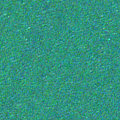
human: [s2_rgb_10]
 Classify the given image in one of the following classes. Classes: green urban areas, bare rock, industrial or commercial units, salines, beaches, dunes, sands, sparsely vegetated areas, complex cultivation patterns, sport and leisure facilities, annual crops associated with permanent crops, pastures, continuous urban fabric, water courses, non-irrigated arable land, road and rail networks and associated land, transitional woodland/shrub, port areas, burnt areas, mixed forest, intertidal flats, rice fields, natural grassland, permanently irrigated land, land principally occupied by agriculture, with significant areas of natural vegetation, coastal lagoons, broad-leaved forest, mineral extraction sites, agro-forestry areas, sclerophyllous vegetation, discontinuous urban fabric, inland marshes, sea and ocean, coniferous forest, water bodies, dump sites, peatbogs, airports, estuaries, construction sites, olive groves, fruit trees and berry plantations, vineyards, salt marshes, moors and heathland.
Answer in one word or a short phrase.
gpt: sea and ocean